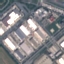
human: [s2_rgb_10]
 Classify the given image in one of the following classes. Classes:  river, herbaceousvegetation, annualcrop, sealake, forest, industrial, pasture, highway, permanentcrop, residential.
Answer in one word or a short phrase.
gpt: Industrial